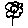
Label: flower